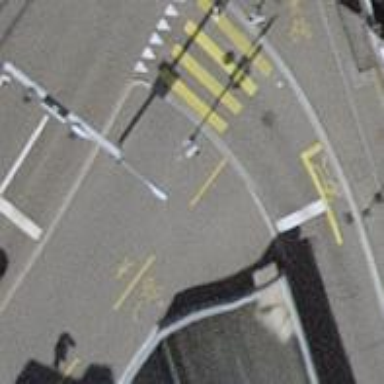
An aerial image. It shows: Kerb barrier.